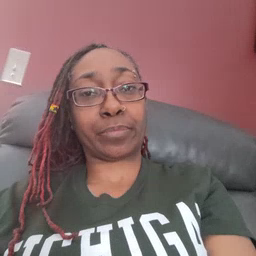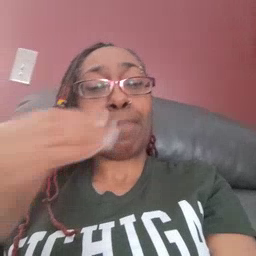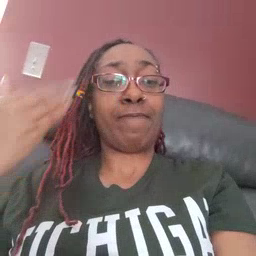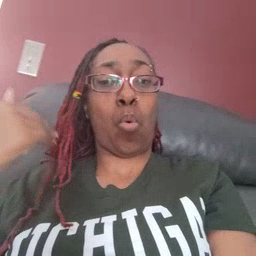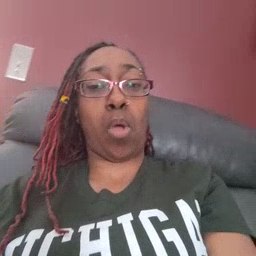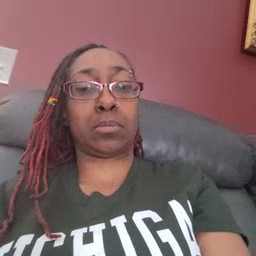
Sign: before